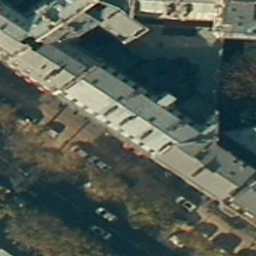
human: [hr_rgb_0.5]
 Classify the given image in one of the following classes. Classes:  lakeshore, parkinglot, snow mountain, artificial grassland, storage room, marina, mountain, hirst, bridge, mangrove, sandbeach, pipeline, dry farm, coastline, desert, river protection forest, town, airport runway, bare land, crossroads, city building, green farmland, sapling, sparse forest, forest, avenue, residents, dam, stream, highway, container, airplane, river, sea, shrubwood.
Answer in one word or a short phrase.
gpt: city building